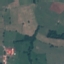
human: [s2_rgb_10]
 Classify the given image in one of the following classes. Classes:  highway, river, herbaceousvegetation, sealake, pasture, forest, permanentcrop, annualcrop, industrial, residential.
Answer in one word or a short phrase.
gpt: Pasture